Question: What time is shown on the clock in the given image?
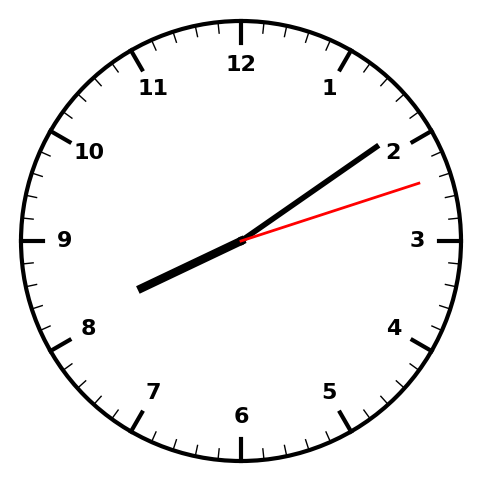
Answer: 08:09:12